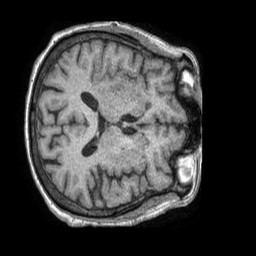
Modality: T1w
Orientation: axial
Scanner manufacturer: philips
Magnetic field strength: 1.5 T
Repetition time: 0.008094 s
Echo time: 0.003739 s